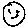
Label: smiley face